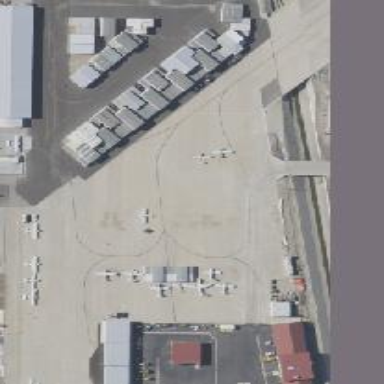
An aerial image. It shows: View of taxiway at the airport.